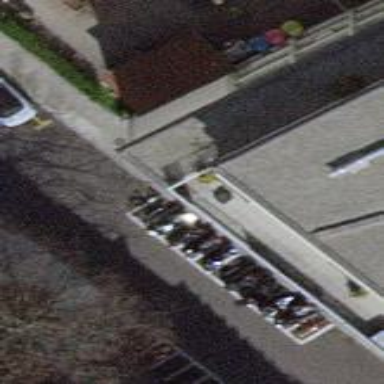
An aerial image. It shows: Motorcycle parking area.